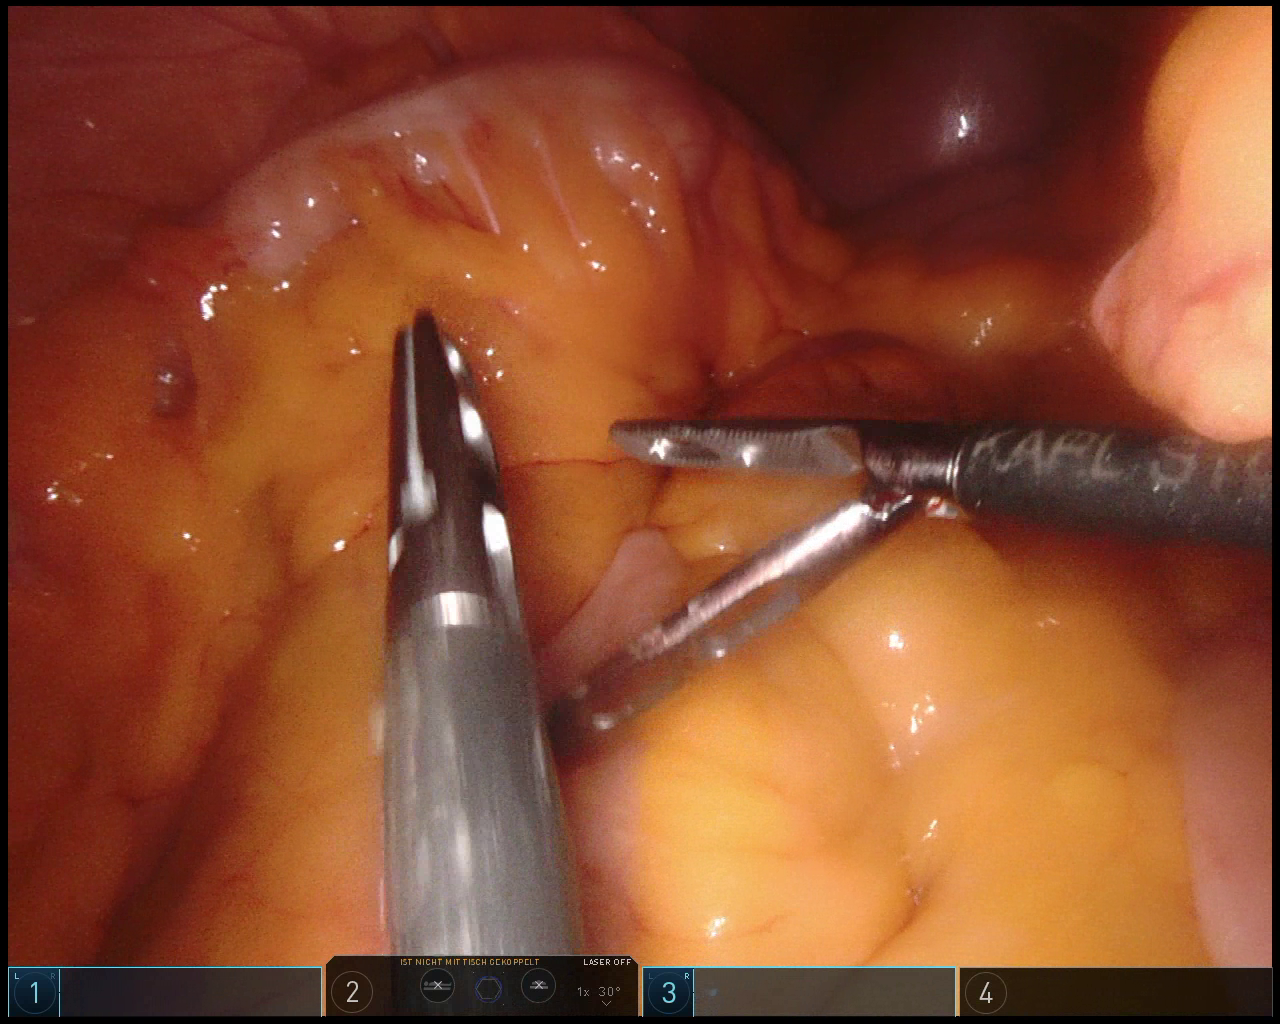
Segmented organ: small_intestine
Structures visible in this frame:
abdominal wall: yes
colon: yes
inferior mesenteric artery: no
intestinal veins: no
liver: no
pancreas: no
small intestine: yes
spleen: no
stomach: no
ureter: no
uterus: no
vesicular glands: no